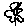
Label: flower